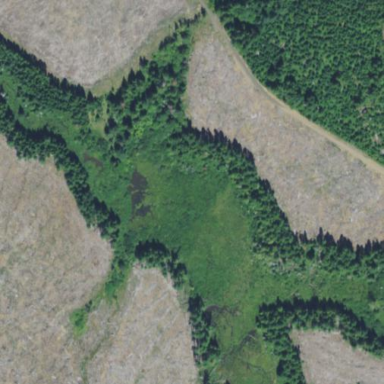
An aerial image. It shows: Marshy wetland area.